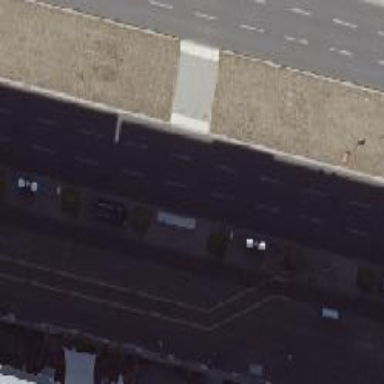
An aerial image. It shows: Unmarked crossing with kerb extension to the right.